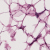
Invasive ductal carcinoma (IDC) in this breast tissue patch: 0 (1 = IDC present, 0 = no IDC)